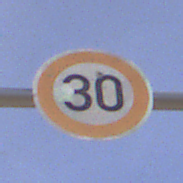
Verkehrszeichen: Geschwindigkeit30
Umgebung: Outdoor, Nature
Tageszeit: MorningAfternoon
Wetter: PartlyCloudy
Licht: Natural
Jahreszeit: NotSpecified
Kontrast: HighContrast